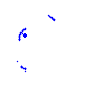
Particle: kaon